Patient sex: M
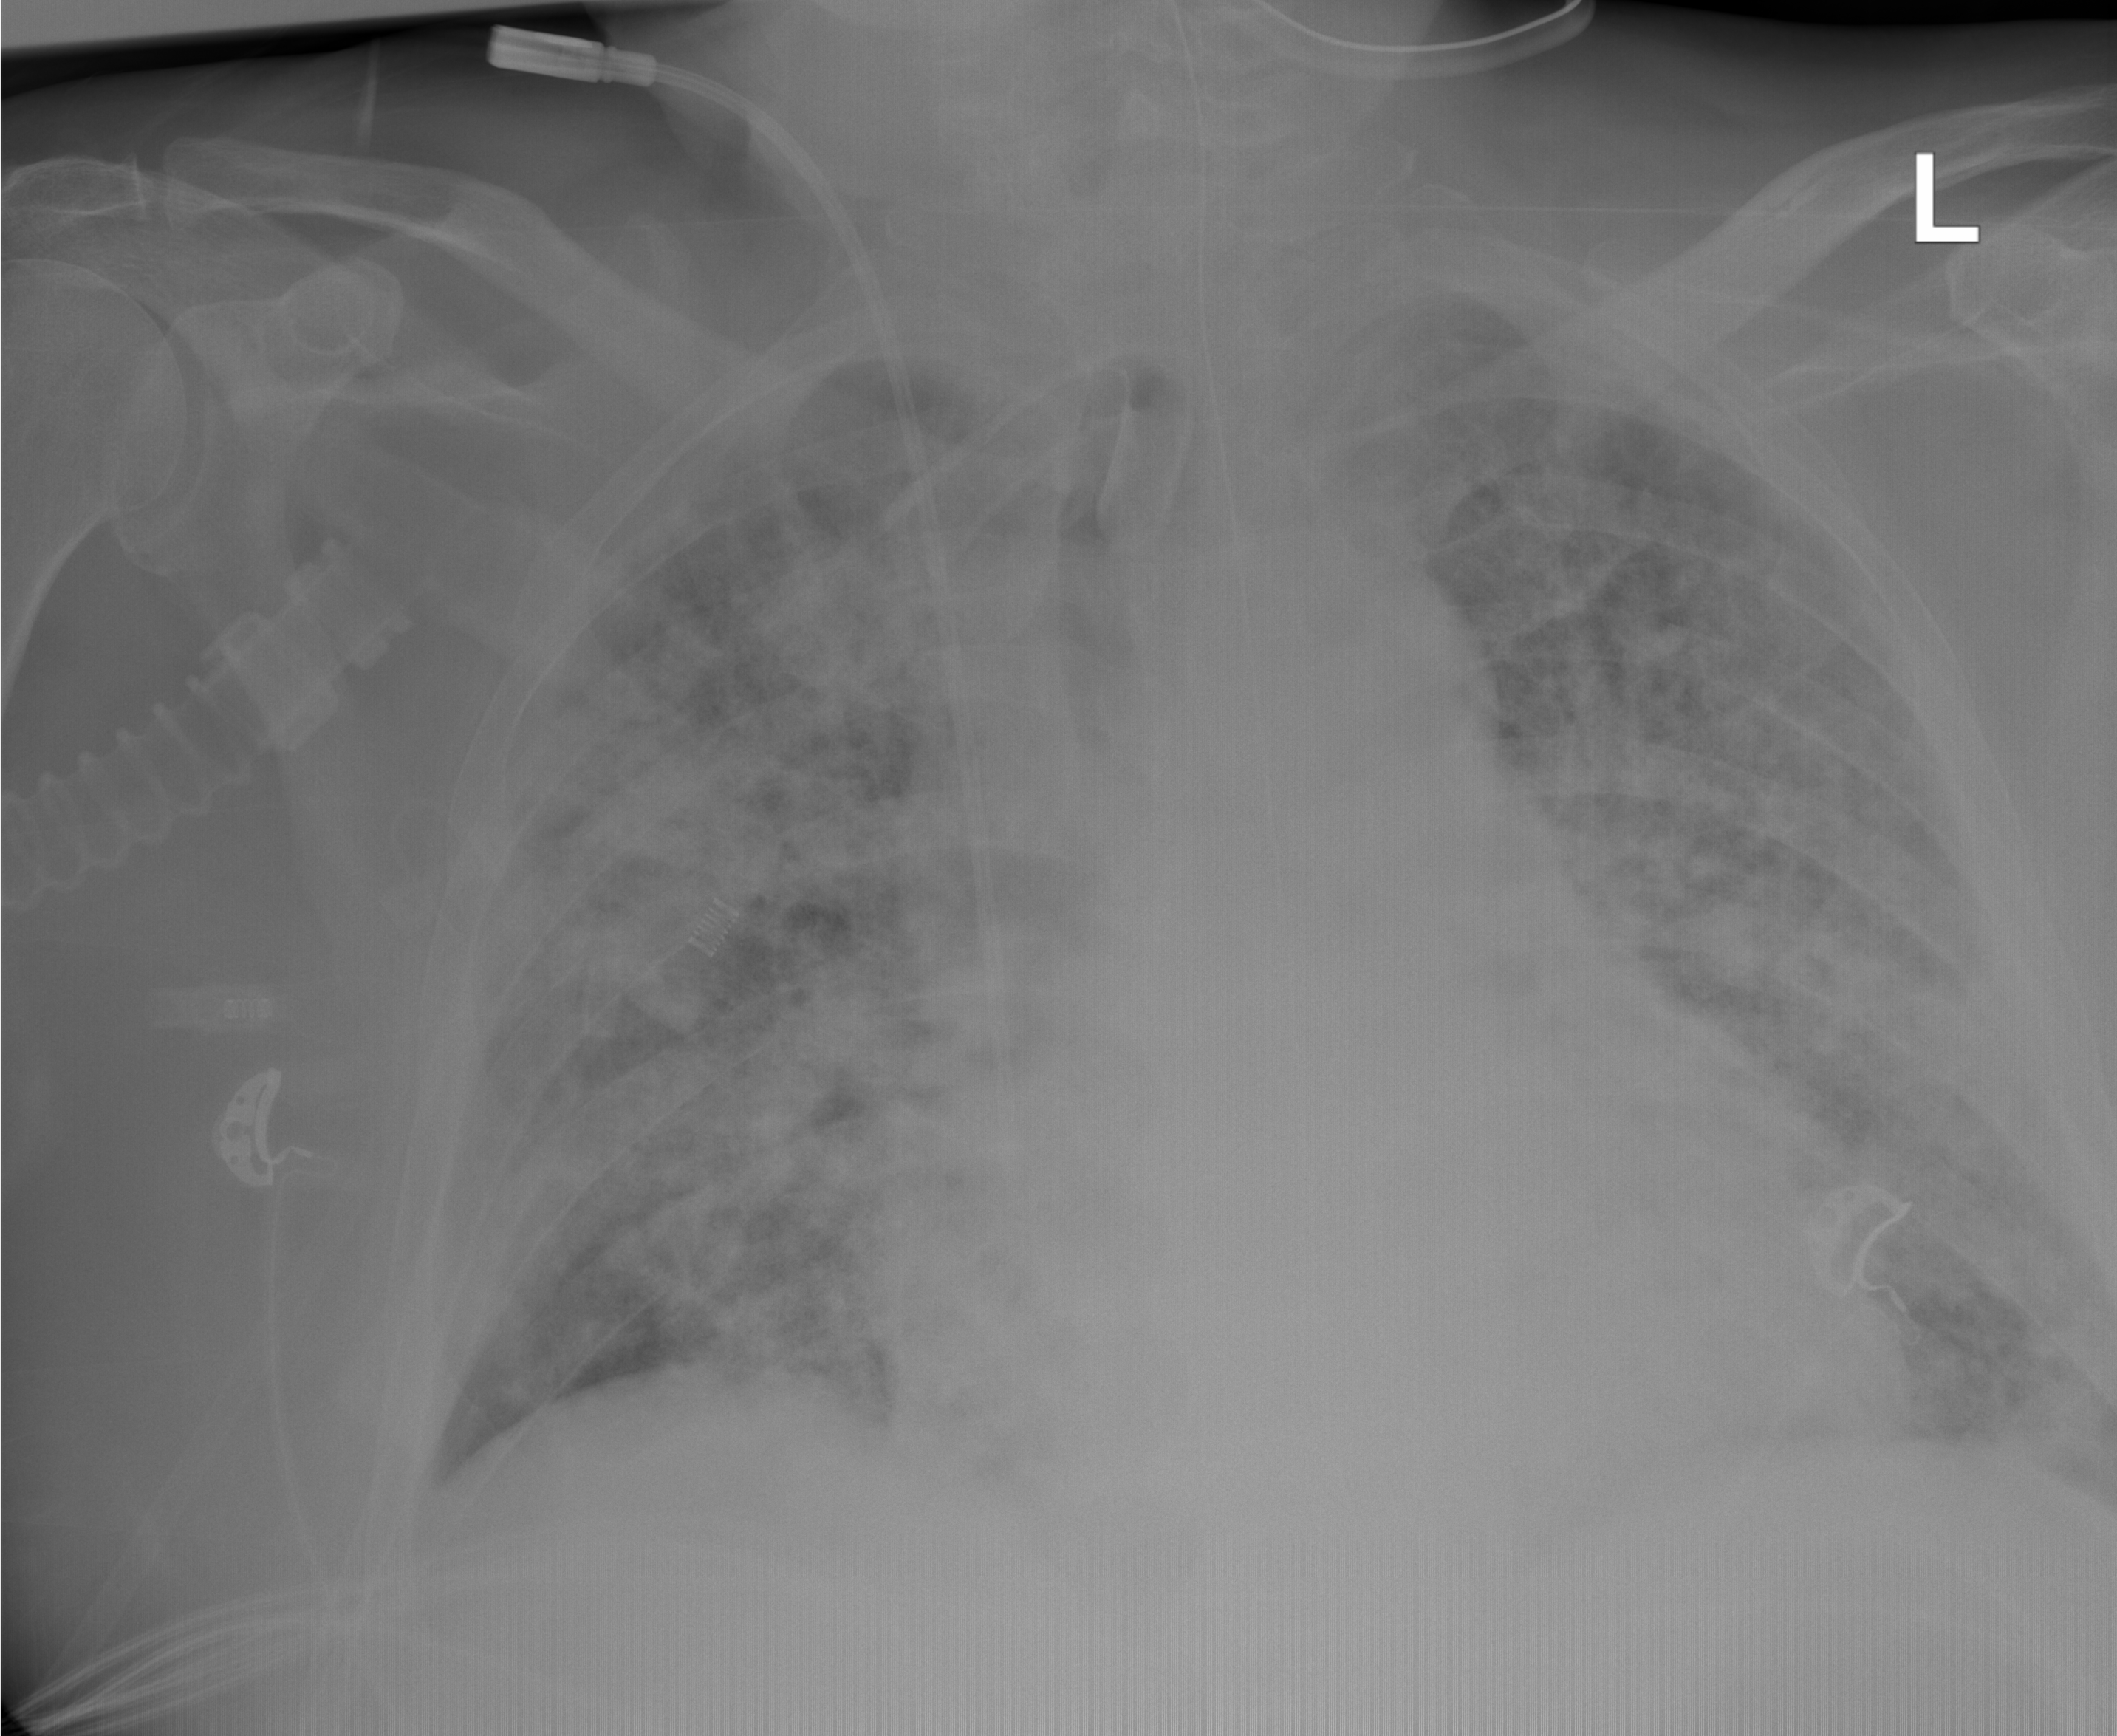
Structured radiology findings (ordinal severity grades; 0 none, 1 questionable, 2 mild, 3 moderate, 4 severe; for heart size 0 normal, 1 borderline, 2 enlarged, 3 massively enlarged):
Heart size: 2
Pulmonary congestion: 2
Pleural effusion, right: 0
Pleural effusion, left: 0
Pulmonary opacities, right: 4
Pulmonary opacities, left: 4
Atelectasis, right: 0
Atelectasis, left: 2